Interaction volume radius: 10 \u00c5
Interaction volume height: 10 \u00c5
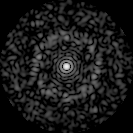
Disorder parameter: 0.8301